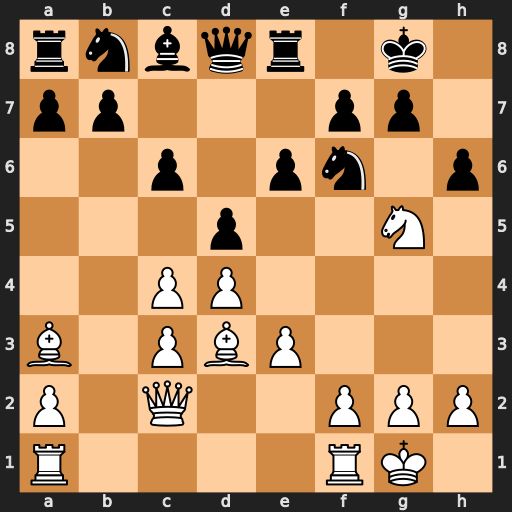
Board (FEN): rnbqr1k1/pp3pp1/2p1pn1p/3p2N1/2PP4/B1PBP3/P1Q2PPP/R4RK1
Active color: w
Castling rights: -
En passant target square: -
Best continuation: Bh7+ Nxh7 Qxh7#